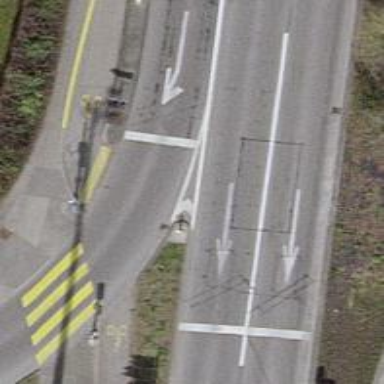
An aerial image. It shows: Road with traffic signals.